Question: I'm trying to change iOS 8 search bar status bar color but I tried the UIStatusBarStyleLightContent with no luck anyone knows a better way?

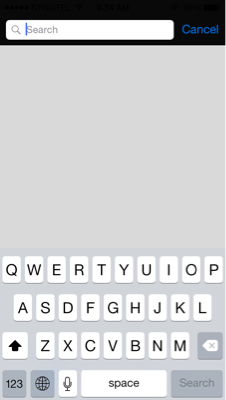
Answer: Did you try this ?
'''
self.yourSearchBar.backgroundColor = UIColor.blueColor()
'''
EDIT :
To change status bar you can either change your Info.plist or override the preferredStatusBarStyle function
'''
<key>UIViewControllerBasedStatusBarAppearance</key>
<false/>
<key>UIStatusBarStyle</key>
<string>UIStatusBarStyleLightContent</string>
'''
OR
'''
override func preferredStatusBarStyle() -> UIStatusBarStyle
{
return UIStatusBarStyle.LightContent;
}
'''